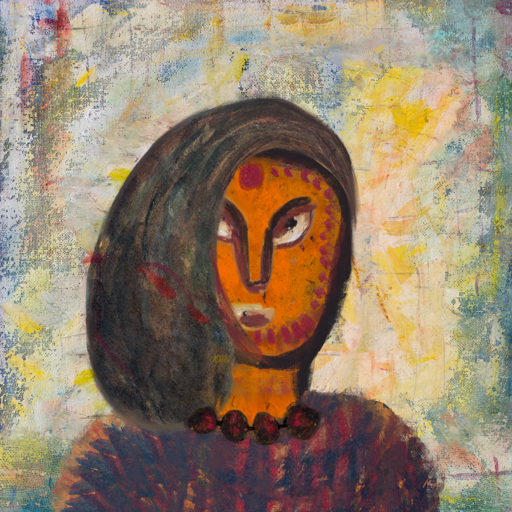
Background: Irani, Head And Neck Front: Doll, Face Front: After_Raid, Bust: In_The_Sun, Hair Front: Gypsy_Mother, Head Accessory: Blank, Second Necklace: Blank, Necklace: Mosgoul, Baby: Blank